Field crop: maize
Growth stage: 2
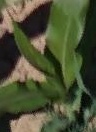
Species: maize